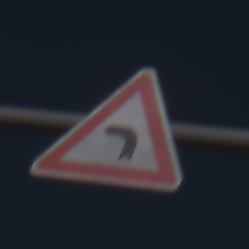
Verkehrszeichen: KurveLinks
Umgebung: Outdoor, Special
Tageszeit: Midday
Wetter: PartlyCloudy
Licht: Natural
Jahreszeit: NotSpecified
Kontrast: HighContrast